Question: I run a lot of curl process through a script. These curl processes specify the local ports to be used. Now I need to kill some of these processes based on their local ports. For eg i want to kill the processes with the local ports lying between 30000 and 30100.

Now how do i kill only the processes with local ports between 30000 and 30100.
I believe i can write a perl script to parse the output and extract the values of the local port then kill the process satifying my conditions, but is there a way to do it with a single nested linux command, perhaps using awk?
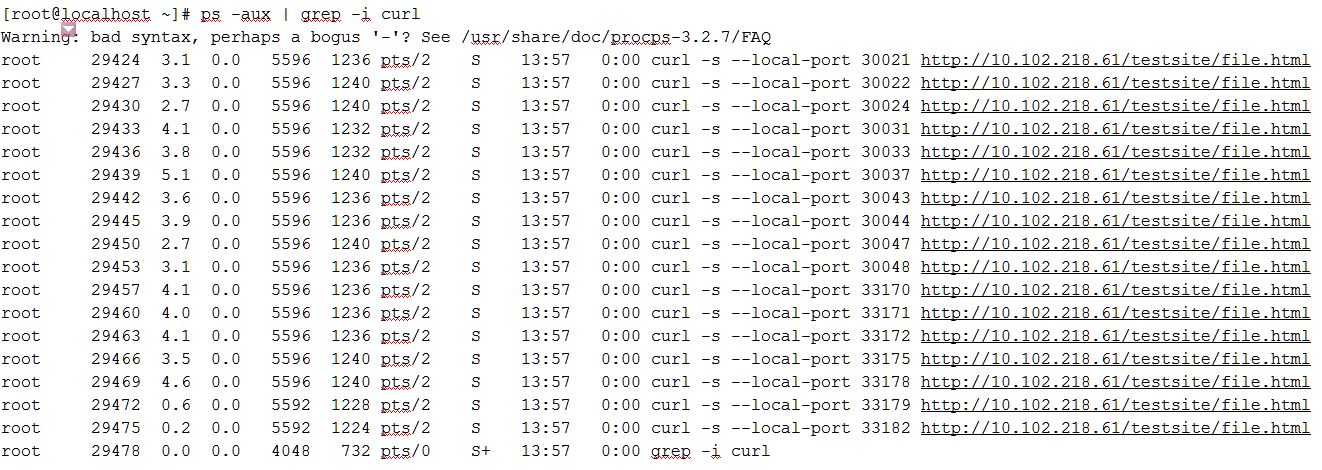
Answer: You can do:
'''
ps -aux | awk '$14>=30000 && $14<=30100 && $0~/curl/ { print $2 }' | xargs kill -9
'''
Based on your screenshot, port values appear on 14th column ($14 holds this value), putting a check of '$0~/curl/' grabs only those lines with 'curl' effectively removing the need for 'grep'. 'print $2' prints the process id. We then pipe the output to 'xargs' and 'kill'.